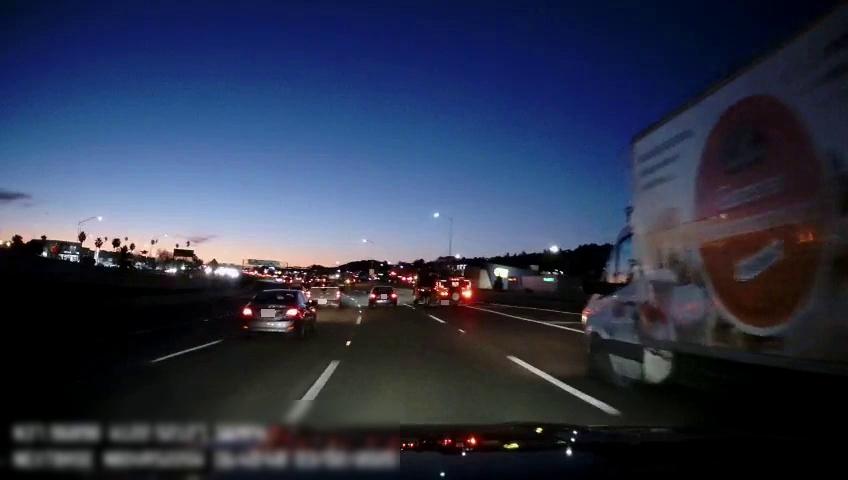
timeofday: Night
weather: Other
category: Drivable Space
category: Vehicles | Car
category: Vehicles | Truck
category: Vehicles | Car
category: Vehicles | Truck
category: Vehicles | Car
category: Vehicles | Truck
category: Vehicles | SUV
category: Lanes | Alternate Lane
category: Lanes | Alternate Lane
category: Lanes | Current Lane
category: Lanes | Current Lane
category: Lanes | Alternate Lane
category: Lanes | Alternate Lane